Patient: sex M, age 71
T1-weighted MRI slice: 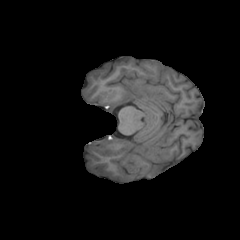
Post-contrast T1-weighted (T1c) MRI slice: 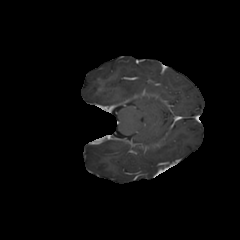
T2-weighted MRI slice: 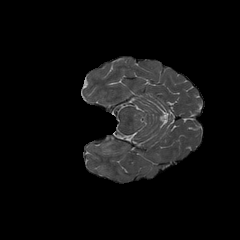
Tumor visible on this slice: yes
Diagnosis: Astrocytoma, IDH-wildtype
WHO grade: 2